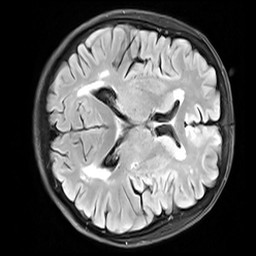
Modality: FLAIR
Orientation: axial
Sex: female
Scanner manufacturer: siemens
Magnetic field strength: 3 T
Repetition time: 10 s
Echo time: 0.09 s